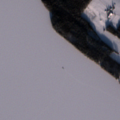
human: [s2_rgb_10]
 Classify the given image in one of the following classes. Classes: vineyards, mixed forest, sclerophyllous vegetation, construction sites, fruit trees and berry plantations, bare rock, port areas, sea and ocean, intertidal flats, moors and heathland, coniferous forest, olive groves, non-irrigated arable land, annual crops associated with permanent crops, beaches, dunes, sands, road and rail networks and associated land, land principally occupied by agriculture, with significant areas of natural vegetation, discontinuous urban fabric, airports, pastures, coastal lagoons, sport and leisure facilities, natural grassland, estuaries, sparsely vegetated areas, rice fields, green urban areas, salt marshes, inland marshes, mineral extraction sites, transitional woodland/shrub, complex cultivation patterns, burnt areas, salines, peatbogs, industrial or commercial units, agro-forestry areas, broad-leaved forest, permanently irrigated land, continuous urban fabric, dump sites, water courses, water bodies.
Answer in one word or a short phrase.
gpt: non-irrigated arable land, coniferous forest, mixed forest, water bodies